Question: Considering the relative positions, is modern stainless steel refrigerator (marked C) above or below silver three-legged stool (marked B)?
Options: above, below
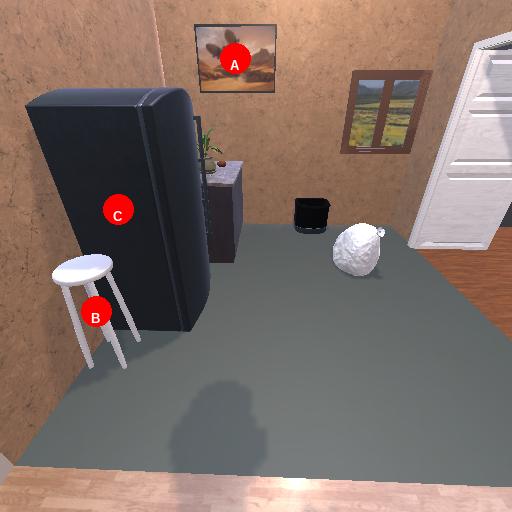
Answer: above